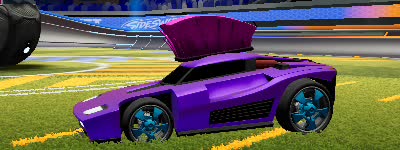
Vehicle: breakout